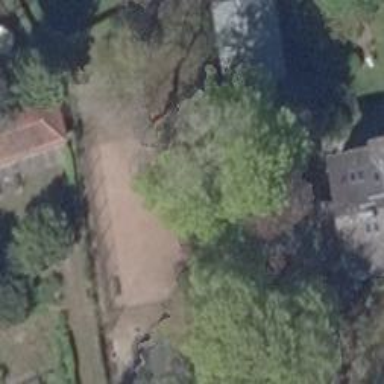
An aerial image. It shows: Basketball backboard in playground.